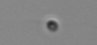
Label: nanoplankton_mix